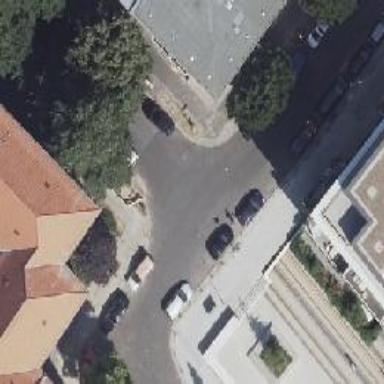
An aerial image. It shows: Residential road with asphalt surface. The road has sidewalks on both sides and parallel parking lanes on both sides.